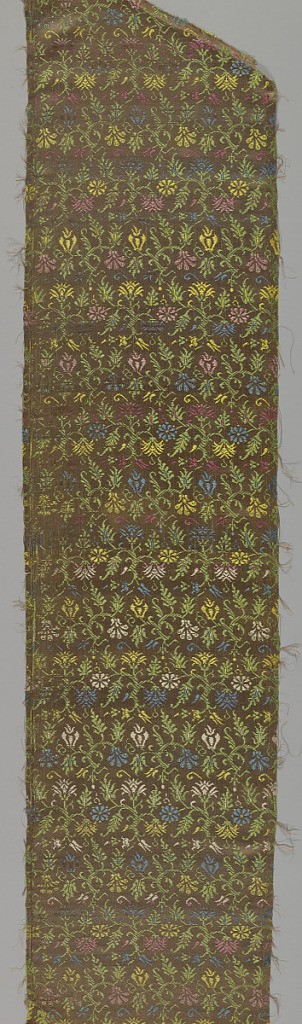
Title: Textile
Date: early 17th century
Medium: silk Technique: satin weave
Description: Brown panel with multi-colored small scale designs and flowers.